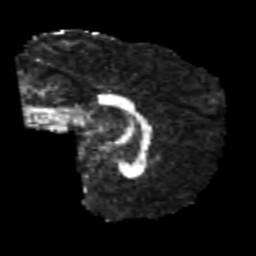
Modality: FA
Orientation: sagittal
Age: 25
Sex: male
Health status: healthy
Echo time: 0.074 s